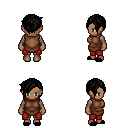
a pixel art fantasy rpg character, female body template, human, dark skin, brown tunic, red pants, black pixie cut hairstyle, black slippers, four views (front, back, left, right), 2x2 character sprite sheet, small pixel art, hard edges, no anti-aliasing